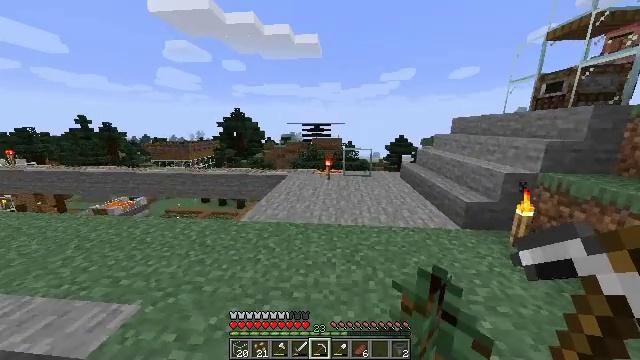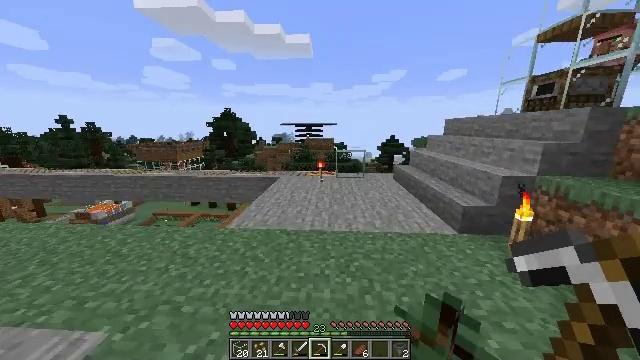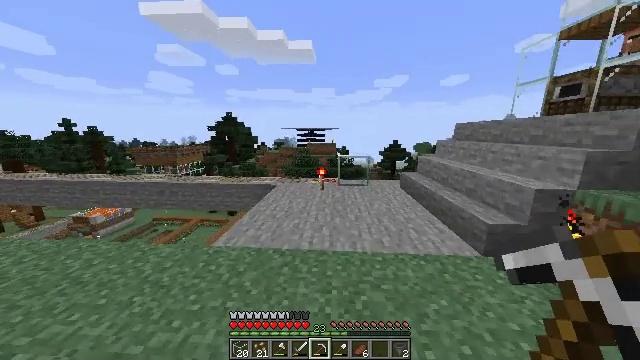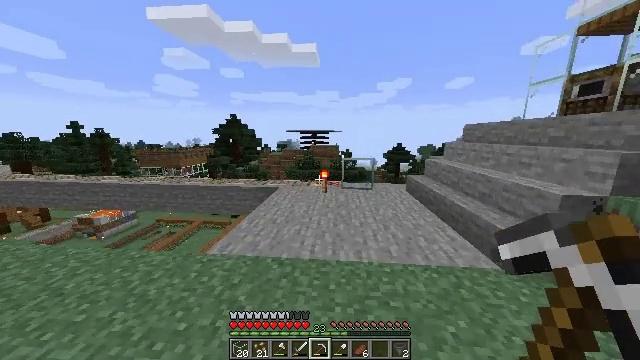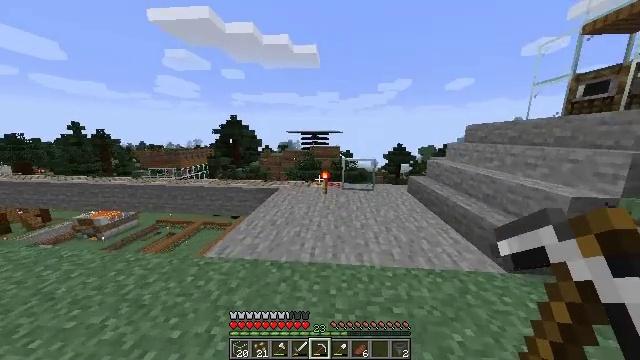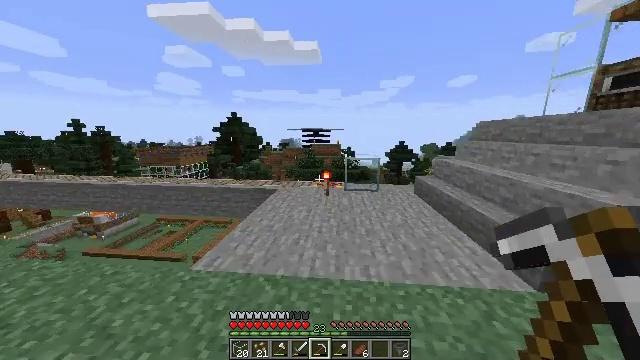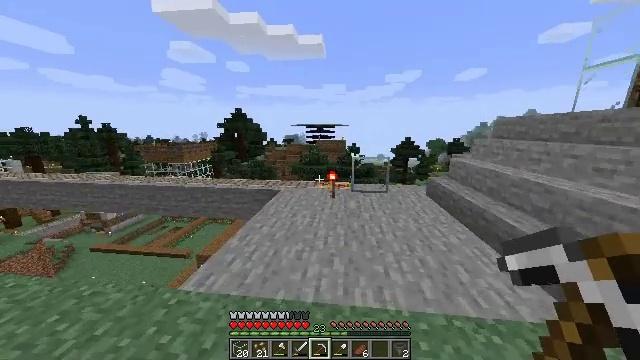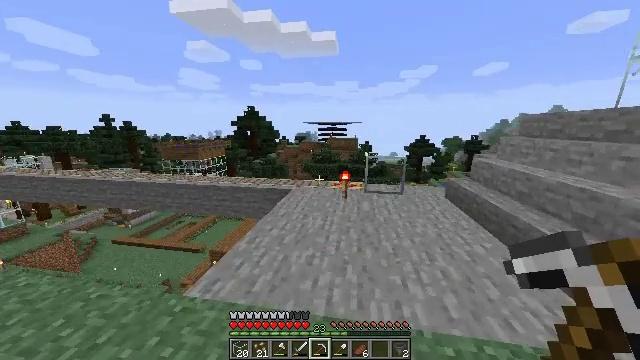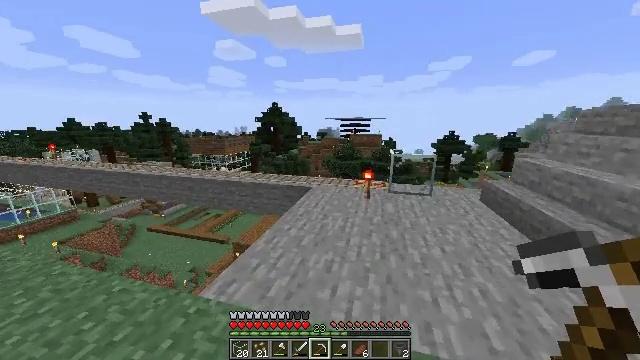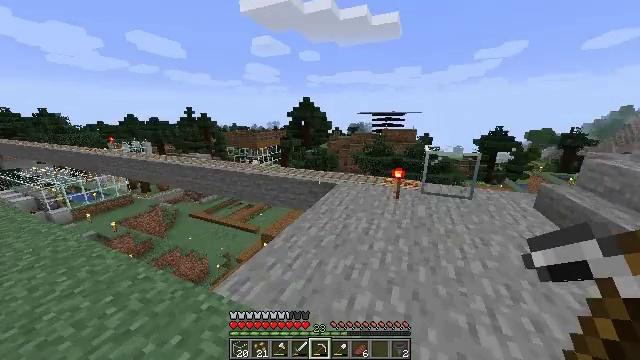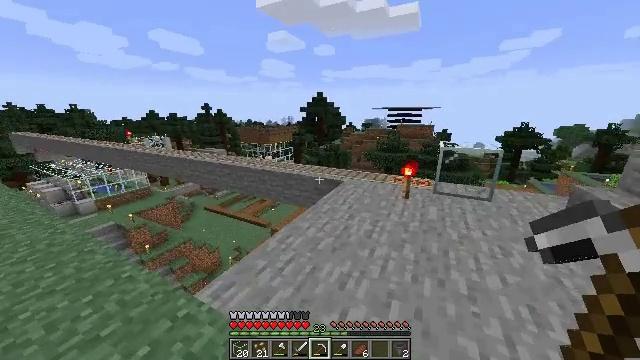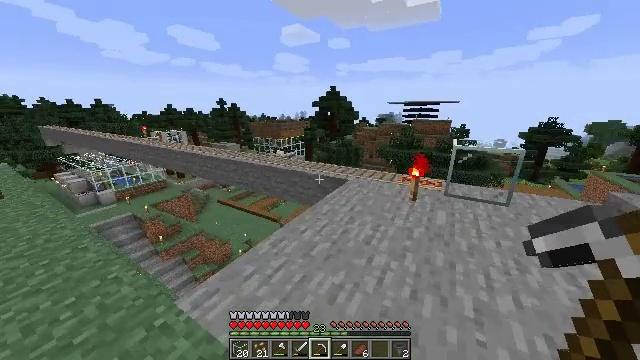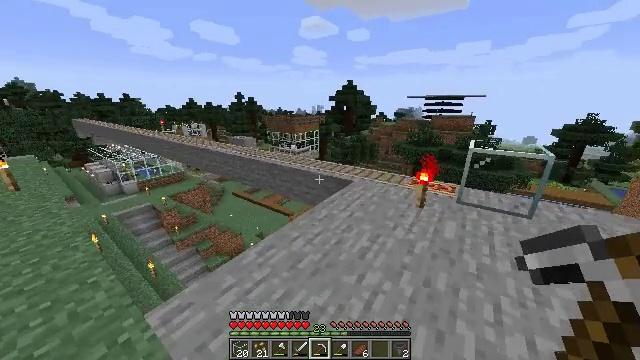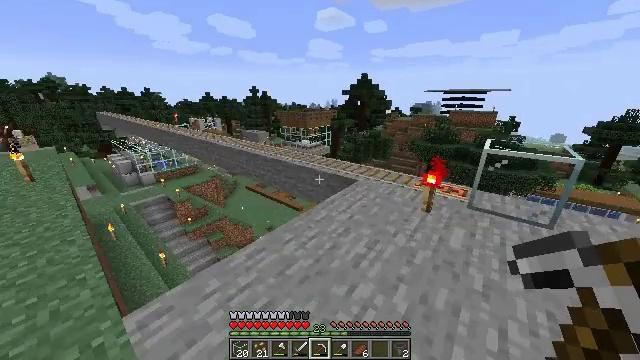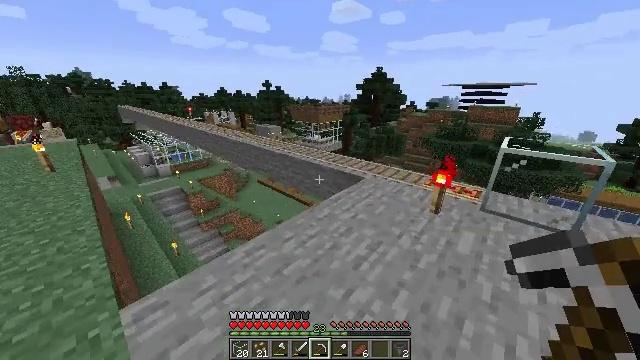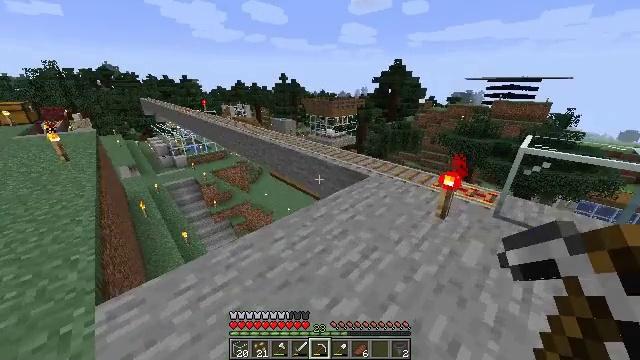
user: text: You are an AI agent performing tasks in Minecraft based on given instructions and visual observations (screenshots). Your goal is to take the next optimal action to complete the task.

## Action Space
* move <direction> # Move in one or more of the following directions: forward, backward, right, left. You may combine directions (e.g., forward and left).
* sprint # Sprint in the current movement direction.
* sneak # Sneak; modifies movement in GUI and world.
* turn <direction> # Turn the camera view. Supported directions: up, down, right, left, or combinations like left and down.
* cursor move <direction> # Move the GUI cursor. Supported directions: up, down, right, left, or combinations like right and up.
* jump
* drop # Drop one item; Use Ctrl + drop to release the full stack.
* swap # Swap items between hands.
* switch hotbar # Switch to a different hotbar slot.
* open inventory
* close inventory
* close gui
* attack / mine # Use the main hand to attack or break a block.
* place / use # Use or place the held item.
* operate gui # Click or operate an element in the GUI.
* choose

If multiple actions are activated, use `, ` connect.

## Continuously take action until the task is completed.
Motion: motion action
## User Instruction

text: Collect beetroots from the field.
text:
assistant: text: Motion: move forward, sprint, turn right
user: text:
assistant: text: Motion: move forward, sprint, turn up
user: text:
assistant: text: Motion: move forward, sprint
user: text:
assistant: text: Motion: move forward, sprint
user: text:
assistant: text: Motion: move forward, sprint
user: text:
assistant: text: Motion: move forward, sprint, turn left
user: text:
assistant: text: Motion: move forward, turn left
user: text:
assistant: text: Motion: move forward and move right, turn left and down
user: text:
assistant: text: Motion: move forward and move right, turn left and down
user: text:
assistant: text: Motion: move forward and move right, turn left and down
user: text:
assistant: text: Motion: move forward and move right, turn left and down
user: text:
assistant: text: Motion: move forward and move right, sprint, turn left and down
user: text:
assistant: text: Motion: move forward and move right, sprint, turn left and down
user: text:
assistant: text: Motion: move forward and move right, sprint, turn left and down
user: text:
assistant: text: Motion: move forward and move right, sprint, turn left and down
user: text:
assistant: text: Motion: move forward and move right, sprint, turn left and down
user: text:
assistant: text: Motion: move forward and move right, sprint, turn left and down
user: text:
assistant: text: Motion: move forward and move right, sprint, turn left and down
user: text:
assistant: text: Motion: move forward and move right, sprint, turn left and down
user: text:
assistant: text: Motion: move forward, turn left
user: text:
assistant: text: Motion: move forward, turn left
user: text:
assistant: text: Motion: move forward, turn left
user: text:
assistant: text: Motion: move forward, turn left
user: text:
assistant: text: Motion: move forward
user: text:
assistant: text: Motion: move forward
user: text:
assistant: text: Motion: move forward
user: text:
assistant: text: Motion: move forward
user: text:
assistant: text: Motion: move forward, turn right and down
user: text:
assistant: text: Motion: move forward, turn right and down
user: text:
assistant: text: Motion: move forward, turn right